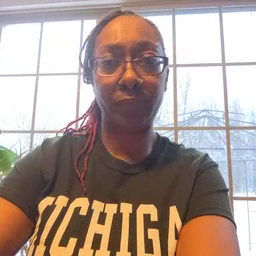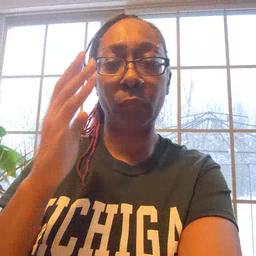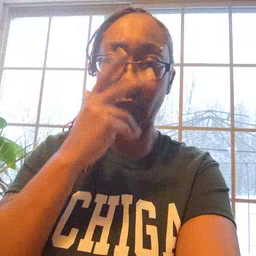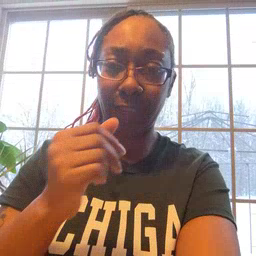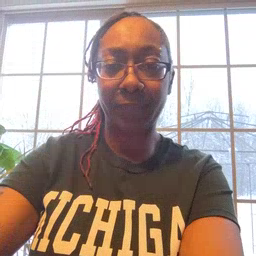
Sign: pretty